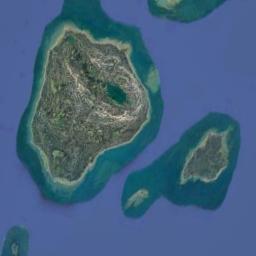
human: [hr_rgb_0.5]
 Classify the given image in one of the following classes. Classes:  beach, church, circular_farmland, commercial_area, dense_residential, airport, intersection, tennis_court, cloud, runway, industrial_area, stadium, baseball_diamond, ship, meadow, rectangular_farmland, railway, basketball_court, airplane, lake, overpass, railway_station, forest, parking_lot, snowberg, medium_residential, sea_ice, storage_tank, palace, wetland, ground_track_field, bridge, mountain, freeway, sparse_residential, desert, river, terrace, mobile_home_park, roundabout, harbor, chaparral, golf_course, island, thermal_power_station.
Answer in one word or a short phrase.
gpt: island